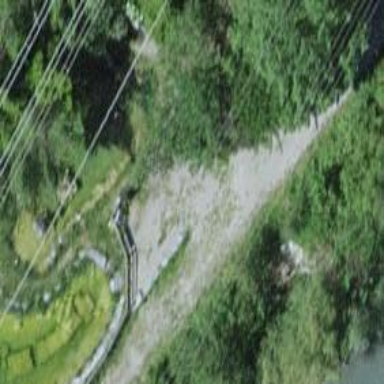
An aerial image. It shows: Bench for seating.